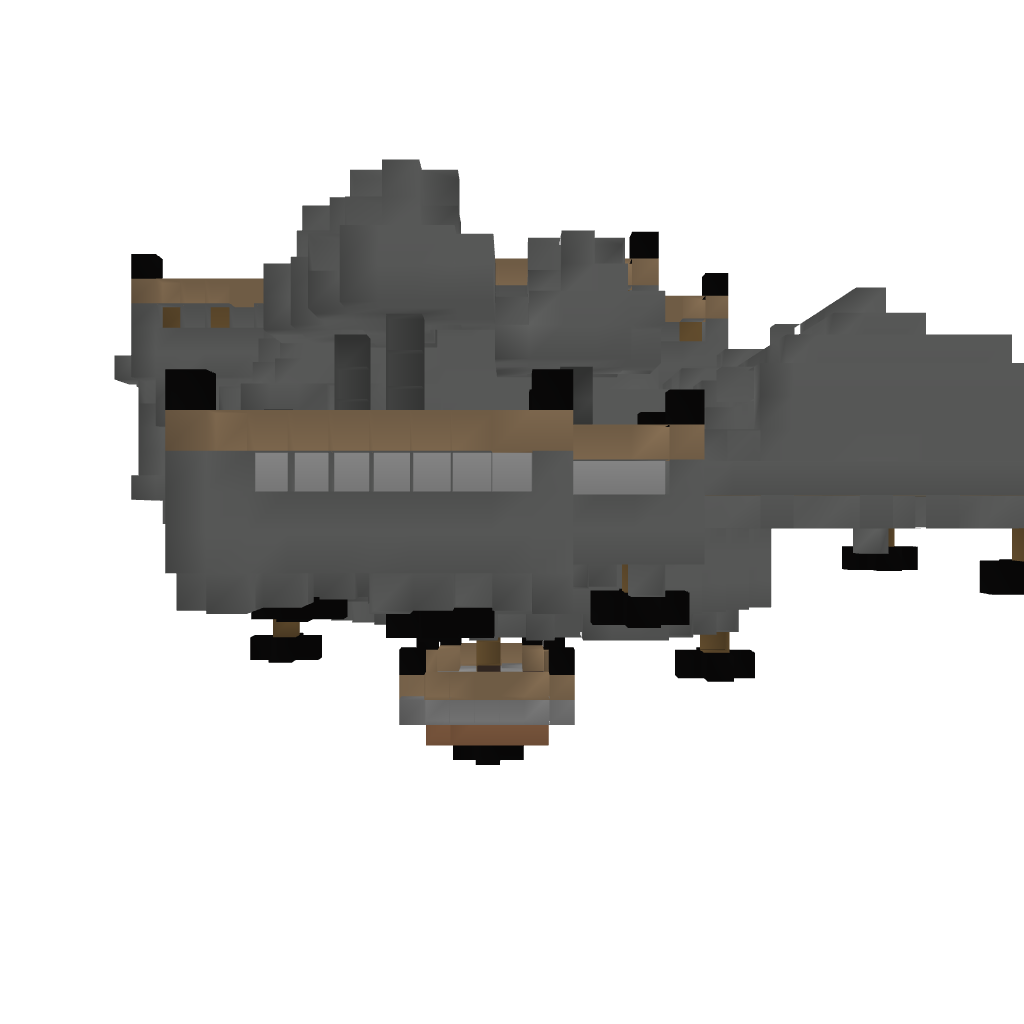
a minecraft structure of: Flying TreeHouse